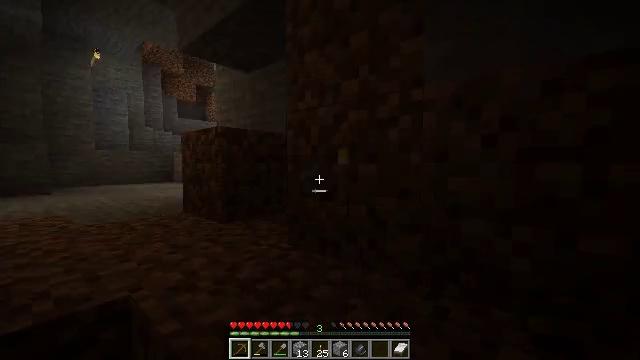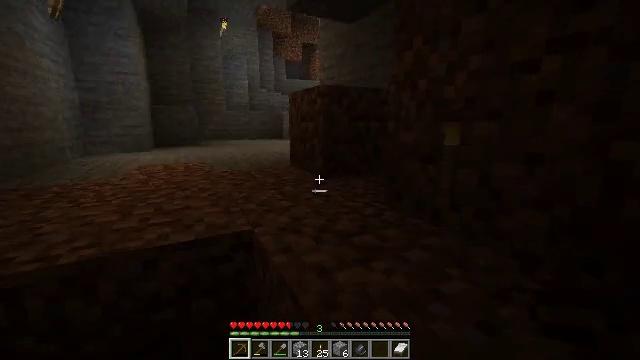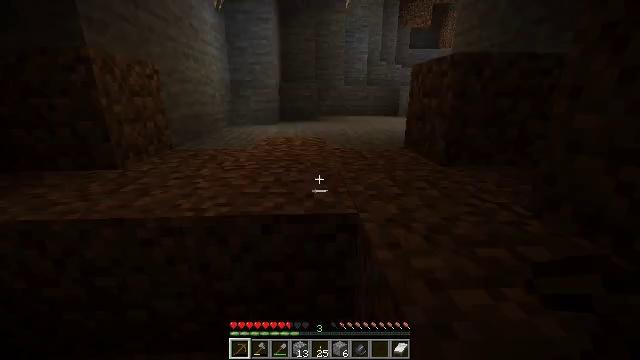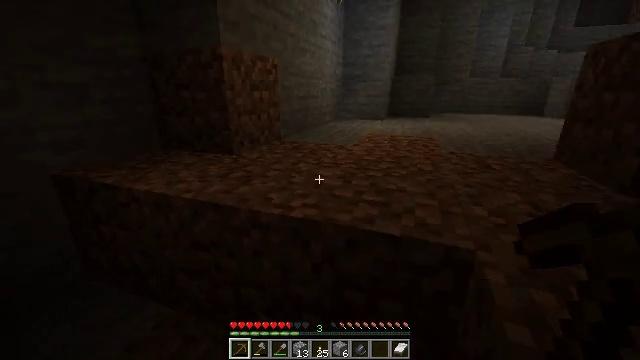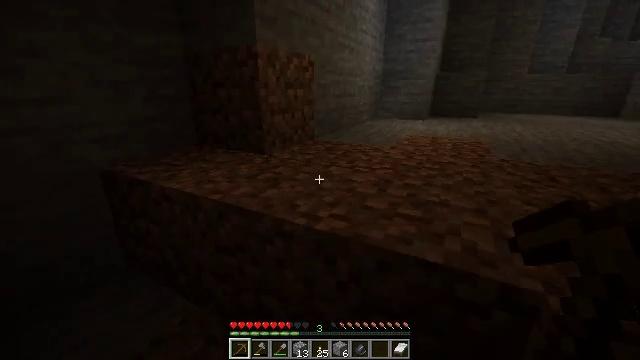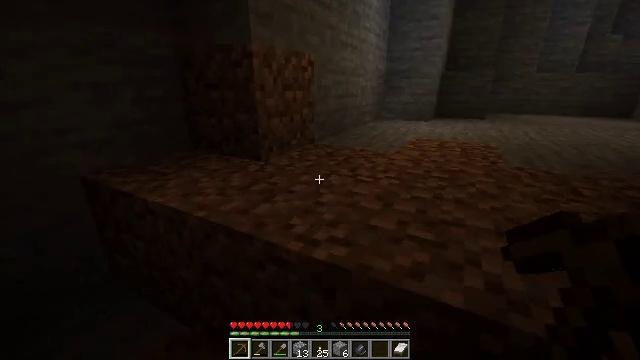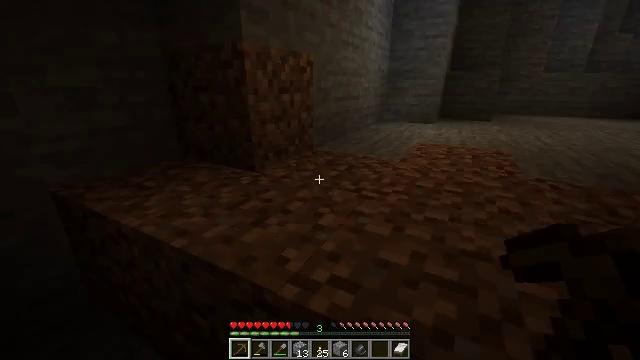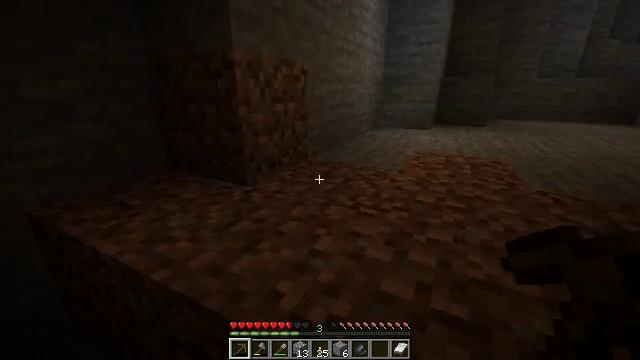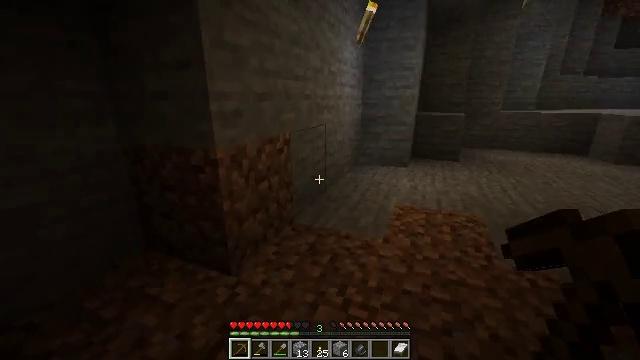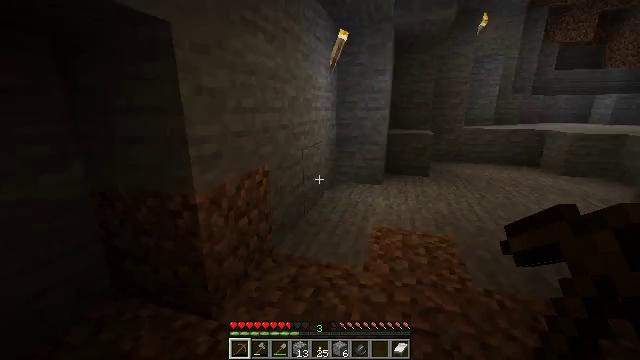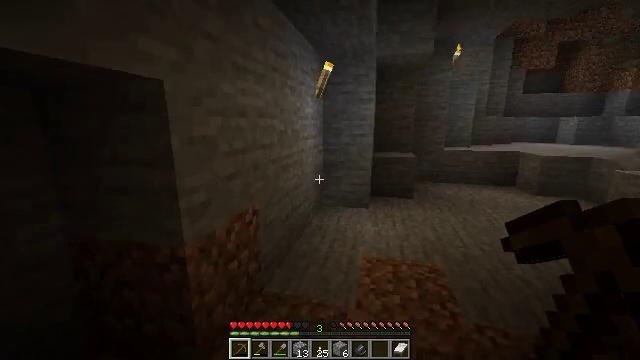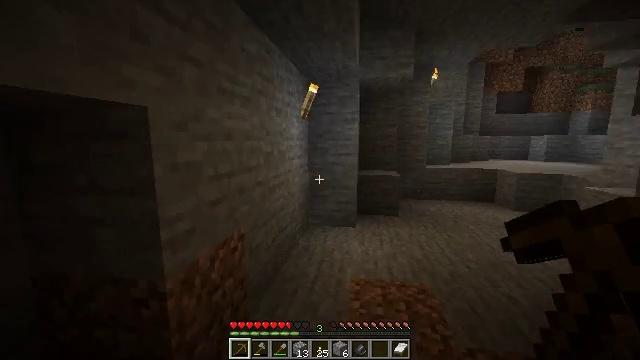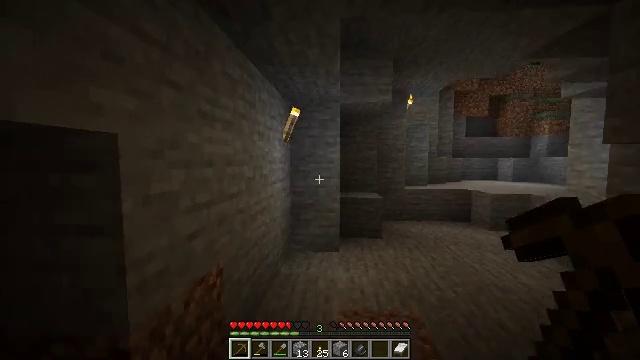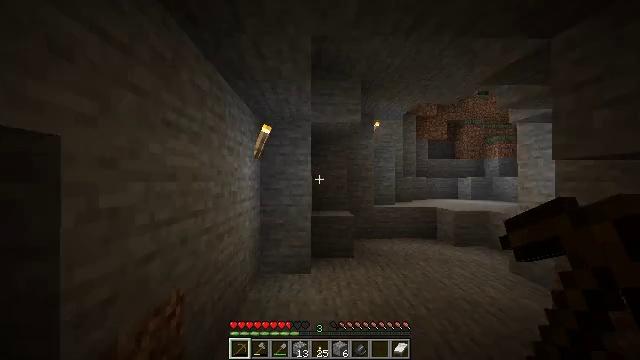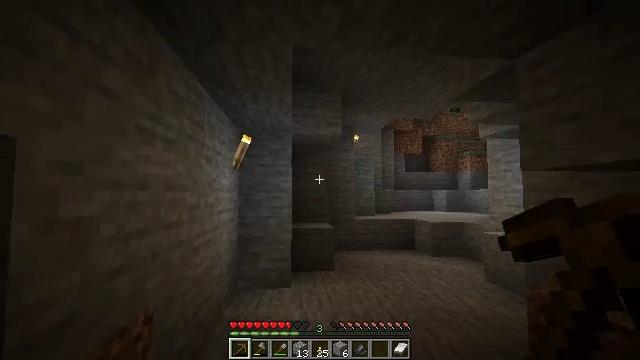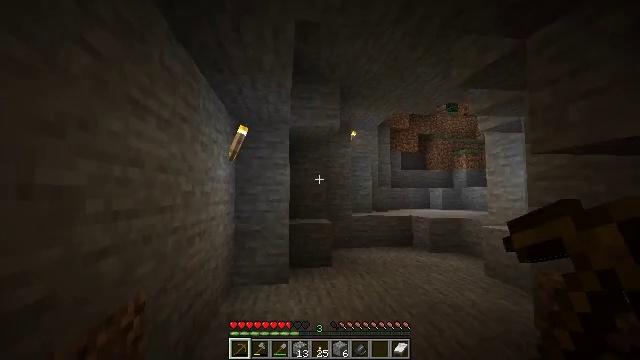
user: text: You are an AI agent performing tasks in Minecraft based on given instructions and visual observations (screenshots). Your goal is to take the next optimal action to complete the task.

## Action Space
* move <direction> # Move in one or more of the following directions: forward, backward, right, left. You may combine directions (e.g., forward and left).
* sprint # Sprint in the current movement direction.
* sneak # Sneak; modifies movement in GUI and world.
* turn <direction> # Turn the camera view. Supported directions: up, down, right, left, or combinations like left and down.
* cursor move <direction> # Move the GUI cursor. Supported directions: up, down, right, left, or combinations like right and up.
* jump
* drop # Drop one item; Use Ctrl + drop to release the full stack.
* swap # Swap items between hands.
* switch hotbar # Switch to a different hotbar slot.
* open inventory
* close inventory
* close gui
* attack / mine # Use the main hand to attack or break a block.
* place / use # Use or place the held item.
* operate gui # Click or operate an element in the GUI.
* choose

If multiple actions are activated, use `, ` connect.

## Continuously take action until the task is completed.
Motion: motion action
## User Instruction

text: Destroy the wall torch to gather it.
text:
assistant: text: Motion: move forward, turn left and down
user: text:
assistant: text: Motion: move forward, turn left and down
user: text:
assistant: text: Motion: move forward, turn left and down
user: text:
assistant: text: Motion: move forward, turn left
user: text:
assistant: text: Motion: move forward
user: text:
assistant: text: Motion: move forward
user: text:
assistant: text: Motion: move forward, turn right, jump
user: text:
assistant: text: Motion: move forward, turn right and up, jump
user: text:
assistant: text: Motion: move forward, turn right and up, jump
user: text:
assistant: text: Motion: move forward, turn right and up, jump
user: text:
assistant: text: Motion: move forward, turn right and up
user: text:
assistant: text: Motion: move forward, turn right and up
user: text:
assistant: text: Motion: move forward, turn right and up
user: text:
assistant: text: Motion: move forward, turn right and up
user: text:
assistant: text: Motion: move forward, turn right
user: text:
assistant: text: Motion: move forward
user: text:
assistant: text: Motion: move forward, turn left
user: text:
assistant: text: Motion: move forward, turn left
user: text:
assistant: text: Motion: move forward, turn left
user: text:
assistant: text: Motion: move forward
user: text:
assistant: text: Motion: move forward, turn left and up
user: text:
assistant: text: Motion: move forward, turn left and up
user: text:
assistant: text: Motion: move forward, turn up
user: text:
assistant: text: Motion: move forward, turn up
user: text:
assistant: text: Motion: move forward, turn right and up
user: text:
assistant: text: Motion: move forward, turn right and up
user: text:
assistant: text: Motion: no_op
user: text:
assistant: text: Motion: no_op
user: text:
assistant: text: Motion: turn right and up
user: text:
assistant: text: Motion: turn up